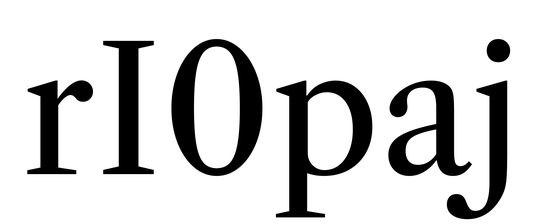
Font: LibreCaslonText_Regular